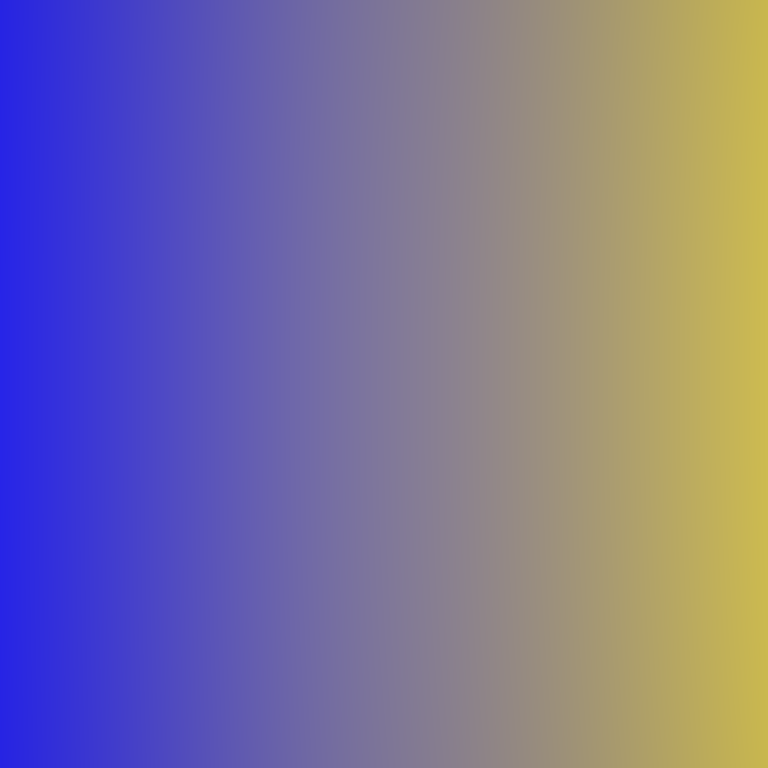
Abstract light effect, smooth gradient from deep blue to golden yellow, calm atmosphere, soft glow, no room, no furniture, no objects.